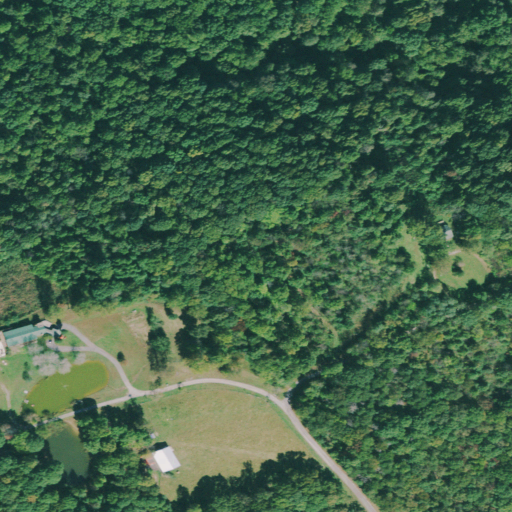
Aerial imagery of gap in Tennessee named Rigsby Gap containing deciduous forest, open development, pasture, and medium intensity development